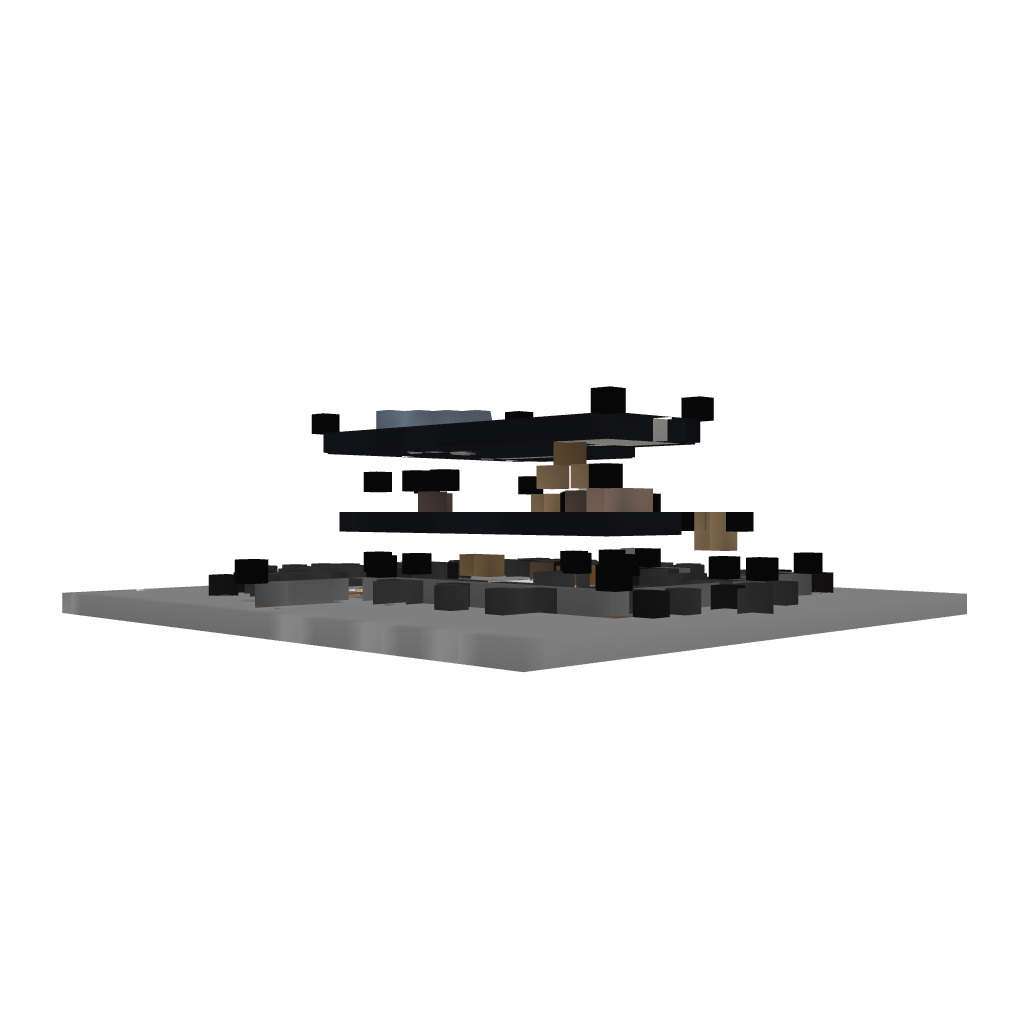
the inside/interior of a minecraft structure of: Modern House #2 by iEdgy